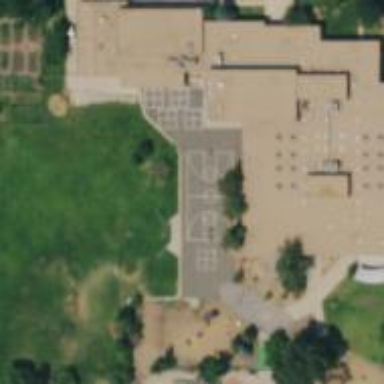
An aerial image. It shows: School.